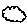
Label: cloud